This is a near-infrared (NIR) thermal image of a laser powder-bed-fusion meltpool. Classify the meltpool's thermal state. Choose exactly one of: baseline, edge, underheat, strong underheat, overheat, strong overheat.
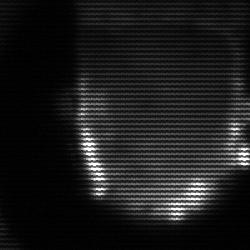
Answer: baseline